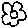
Label: flower